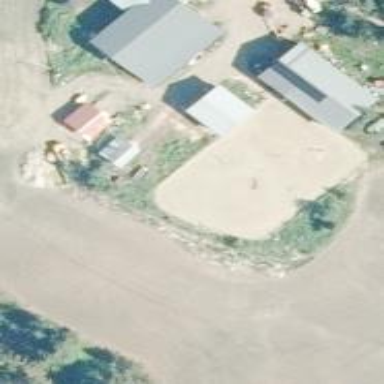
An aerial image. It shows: Paddock used for animal keeping.